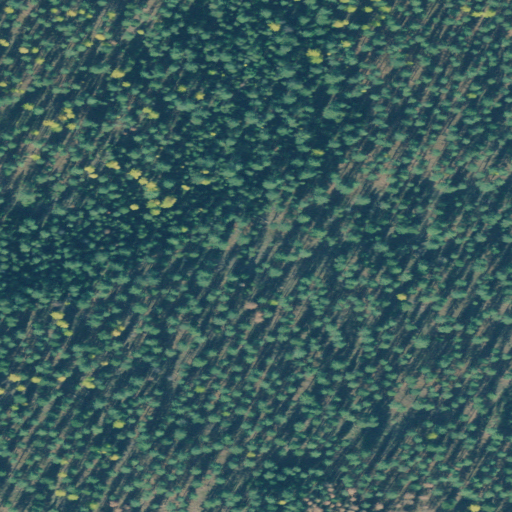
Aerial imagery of plain(s) in Montana named Sheldon Flats containing only evergreen forest